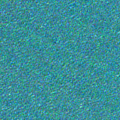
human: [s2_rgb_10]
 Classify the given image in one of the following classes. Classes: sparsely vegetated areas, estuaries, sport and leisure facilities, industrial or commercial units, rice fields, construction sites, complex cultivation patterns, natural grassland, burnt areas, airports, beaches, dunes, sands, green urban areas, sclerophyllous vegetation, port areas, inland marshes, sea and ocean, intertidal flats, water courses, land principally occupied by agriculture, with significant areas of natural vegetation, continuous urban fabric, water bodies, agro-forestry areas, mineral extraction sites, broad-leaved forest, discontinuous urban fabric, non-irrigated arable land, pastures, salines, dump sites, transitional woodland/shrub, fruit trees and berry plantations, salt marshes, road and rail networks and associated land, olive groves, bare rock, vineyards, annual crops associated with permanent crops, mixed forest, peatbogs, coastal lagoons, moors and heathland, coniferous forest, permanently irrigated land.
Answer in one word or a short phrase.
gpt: sea and ocean